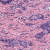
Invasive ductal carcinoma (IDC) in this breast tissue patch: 1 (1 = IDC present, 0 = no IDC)